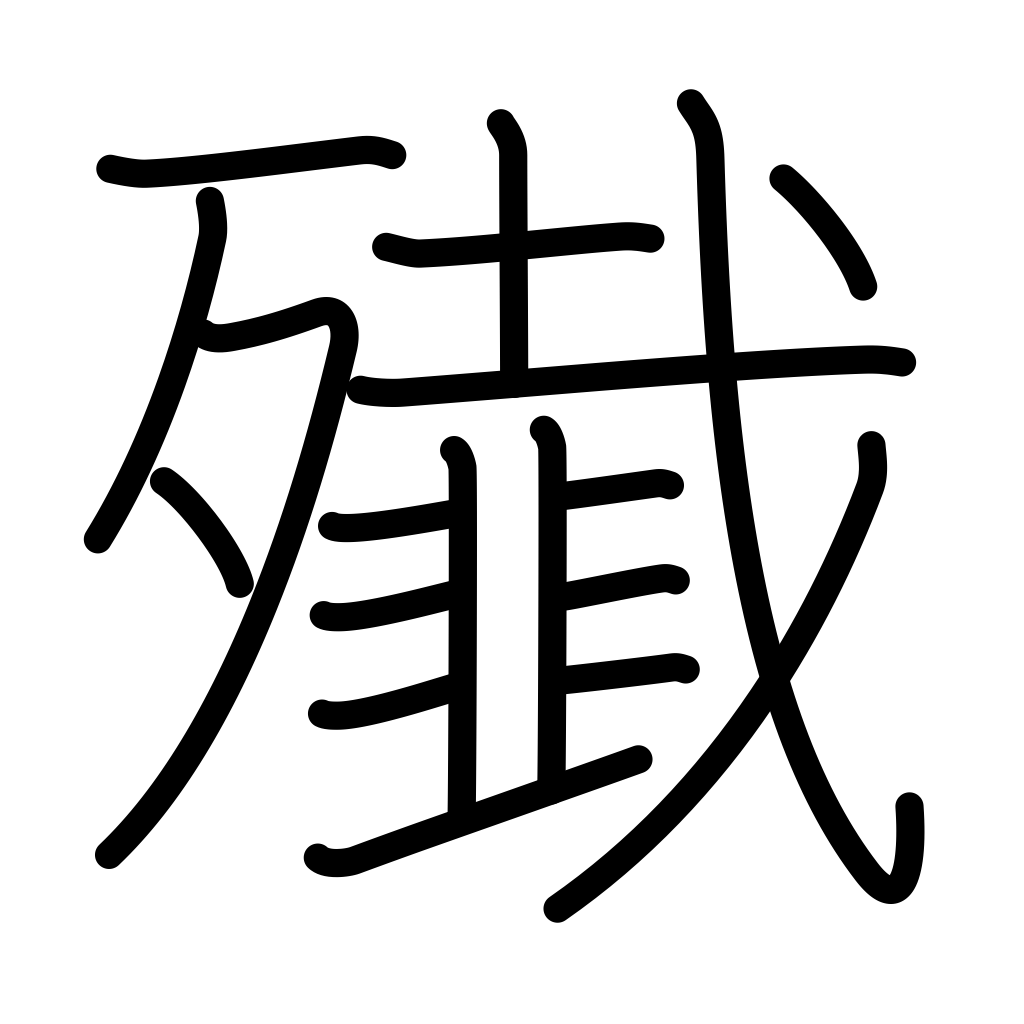
Meaning: massacre